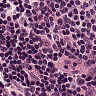
Metastatic tissue present: no